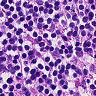
Metastatic tissue present: no